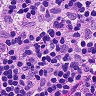
Metastatic tissue present: no